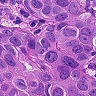
Metastatic tissue present: yes